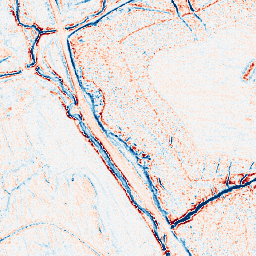
Category: edge_preserving
Decomposition family: anisotropic_diffusion
Decomposition parameters: iterations: 20
kappa: 10
gamma: 0.05
Upsampling method: area
Upsampling parameters: scale: 2
Upsampling scale: 2